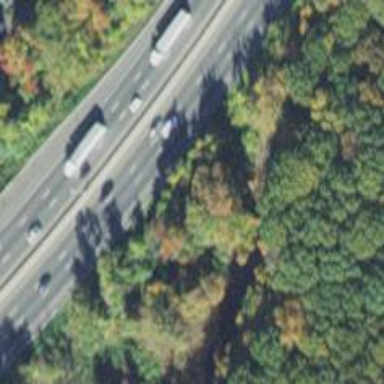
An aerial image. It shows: Asphalt motorway.